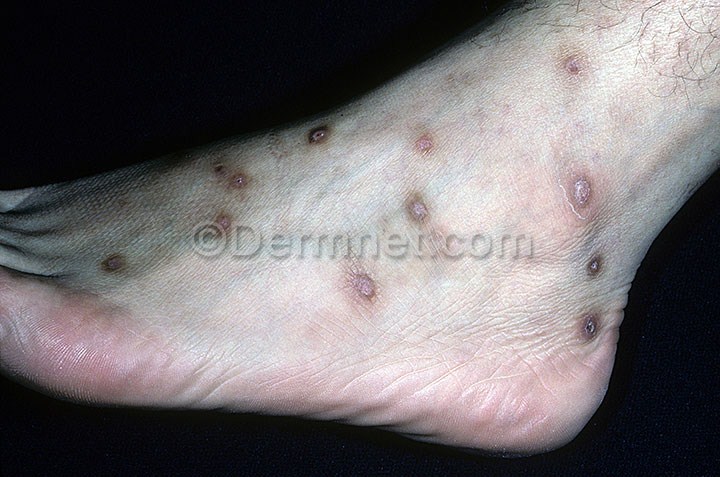
Disease: Eczema Photos